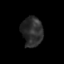
Tissue: skin
Cell type: Epithelial cells
Senescence score: 0.2299
Nuclear area (px): 611
Mean DAPI intensity: 43.92